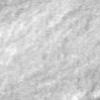
Label: no_change